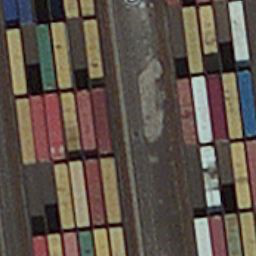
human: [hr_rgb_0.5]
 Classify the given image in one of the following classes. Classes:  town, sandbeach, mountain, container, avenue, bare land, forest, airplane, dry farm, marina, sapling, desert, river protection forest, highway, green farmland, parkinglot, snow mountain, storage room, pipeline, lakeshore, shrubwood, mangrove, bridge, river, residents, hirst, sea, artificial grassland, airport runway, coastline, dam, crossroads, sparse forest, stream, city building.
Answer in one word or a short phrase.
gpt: container